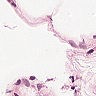
Metastatic tissue present: no